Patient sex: F
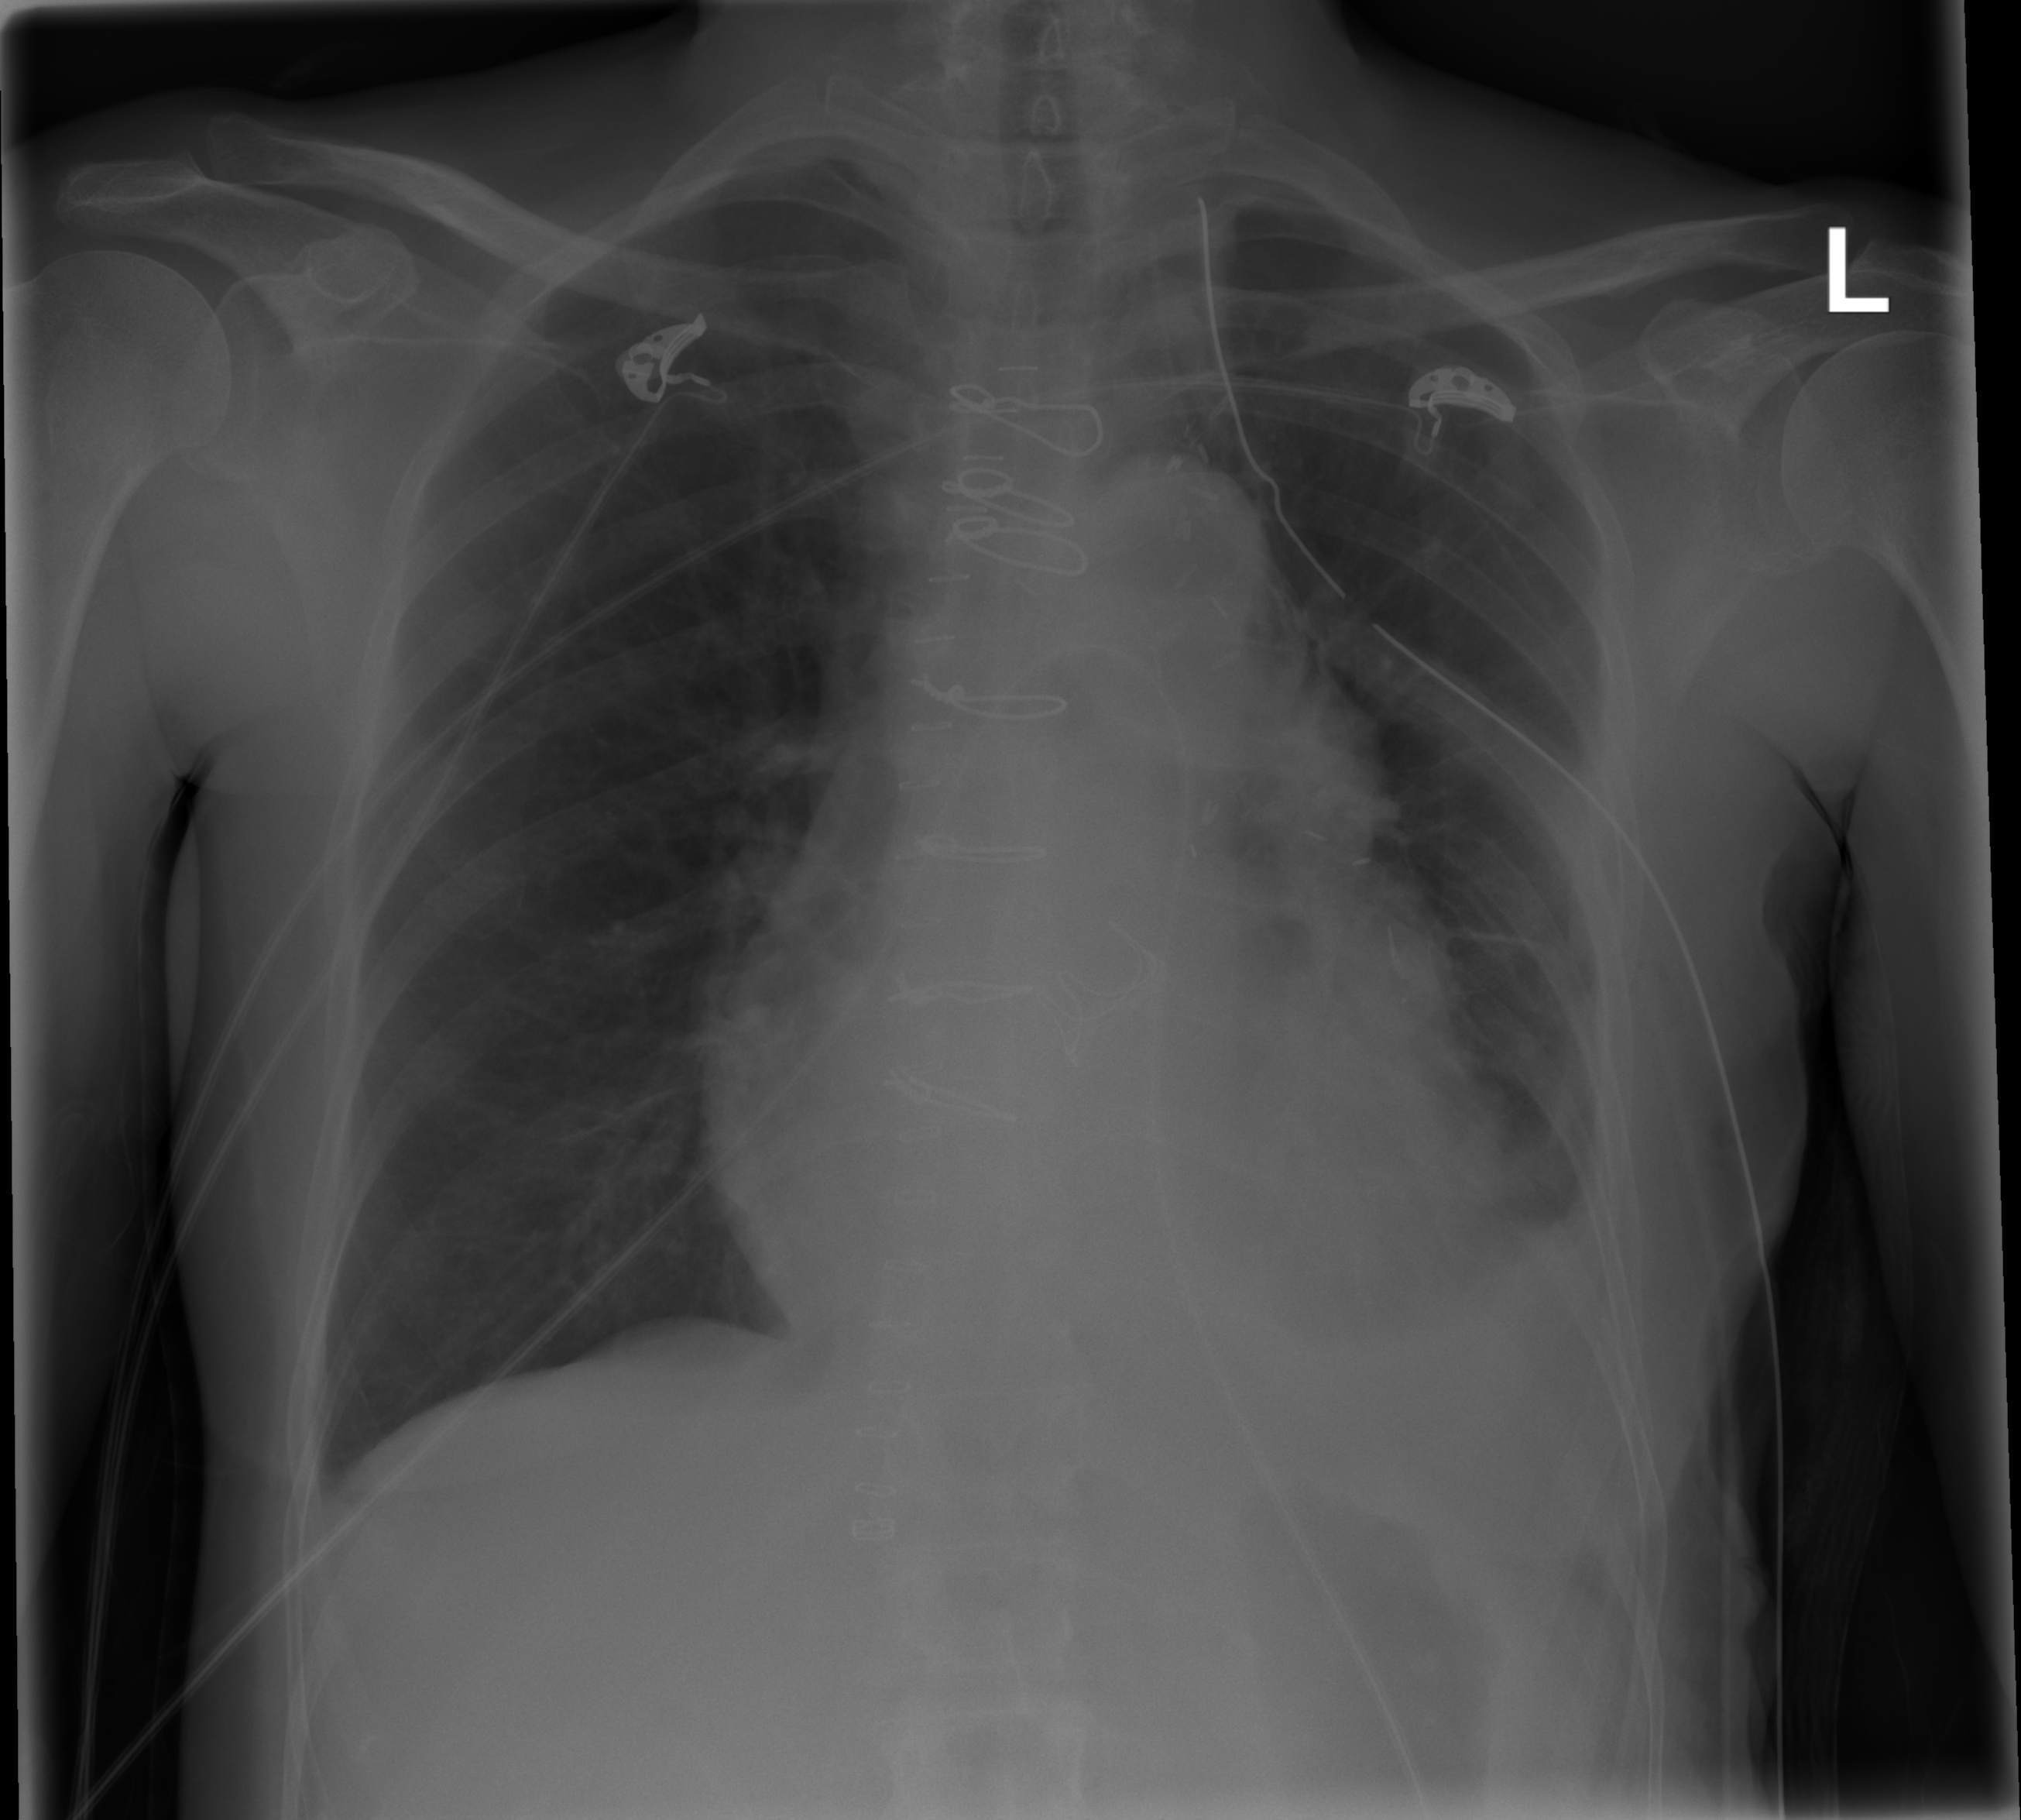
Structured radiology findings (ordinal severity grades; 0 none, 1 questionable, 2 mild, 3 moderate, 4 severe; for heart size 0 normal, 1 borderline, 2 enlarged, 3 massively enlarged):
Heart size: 2
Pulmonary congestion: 0
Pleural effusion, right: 0
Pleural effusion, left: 3
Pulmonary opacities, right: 0
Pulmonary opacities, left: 2
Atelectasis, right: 0
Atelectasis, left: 3